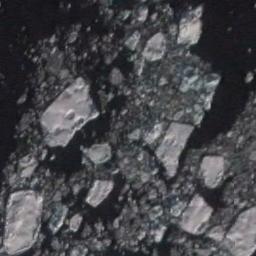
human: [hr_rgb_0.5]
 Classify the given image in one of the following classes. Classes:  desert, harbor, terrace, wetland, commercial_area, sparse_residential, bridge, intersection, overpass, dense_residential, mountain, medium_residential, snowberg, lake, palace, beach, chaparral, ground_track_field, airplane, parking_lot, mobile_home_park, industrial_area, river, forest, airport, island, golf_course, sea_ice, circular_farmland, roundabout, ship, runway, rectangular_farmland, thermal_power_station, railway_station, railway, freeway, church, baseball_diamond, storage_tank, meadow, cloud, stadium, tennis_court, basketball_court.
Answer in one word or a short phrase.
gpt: sea_ice